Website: crate-barrel
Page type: billing-address
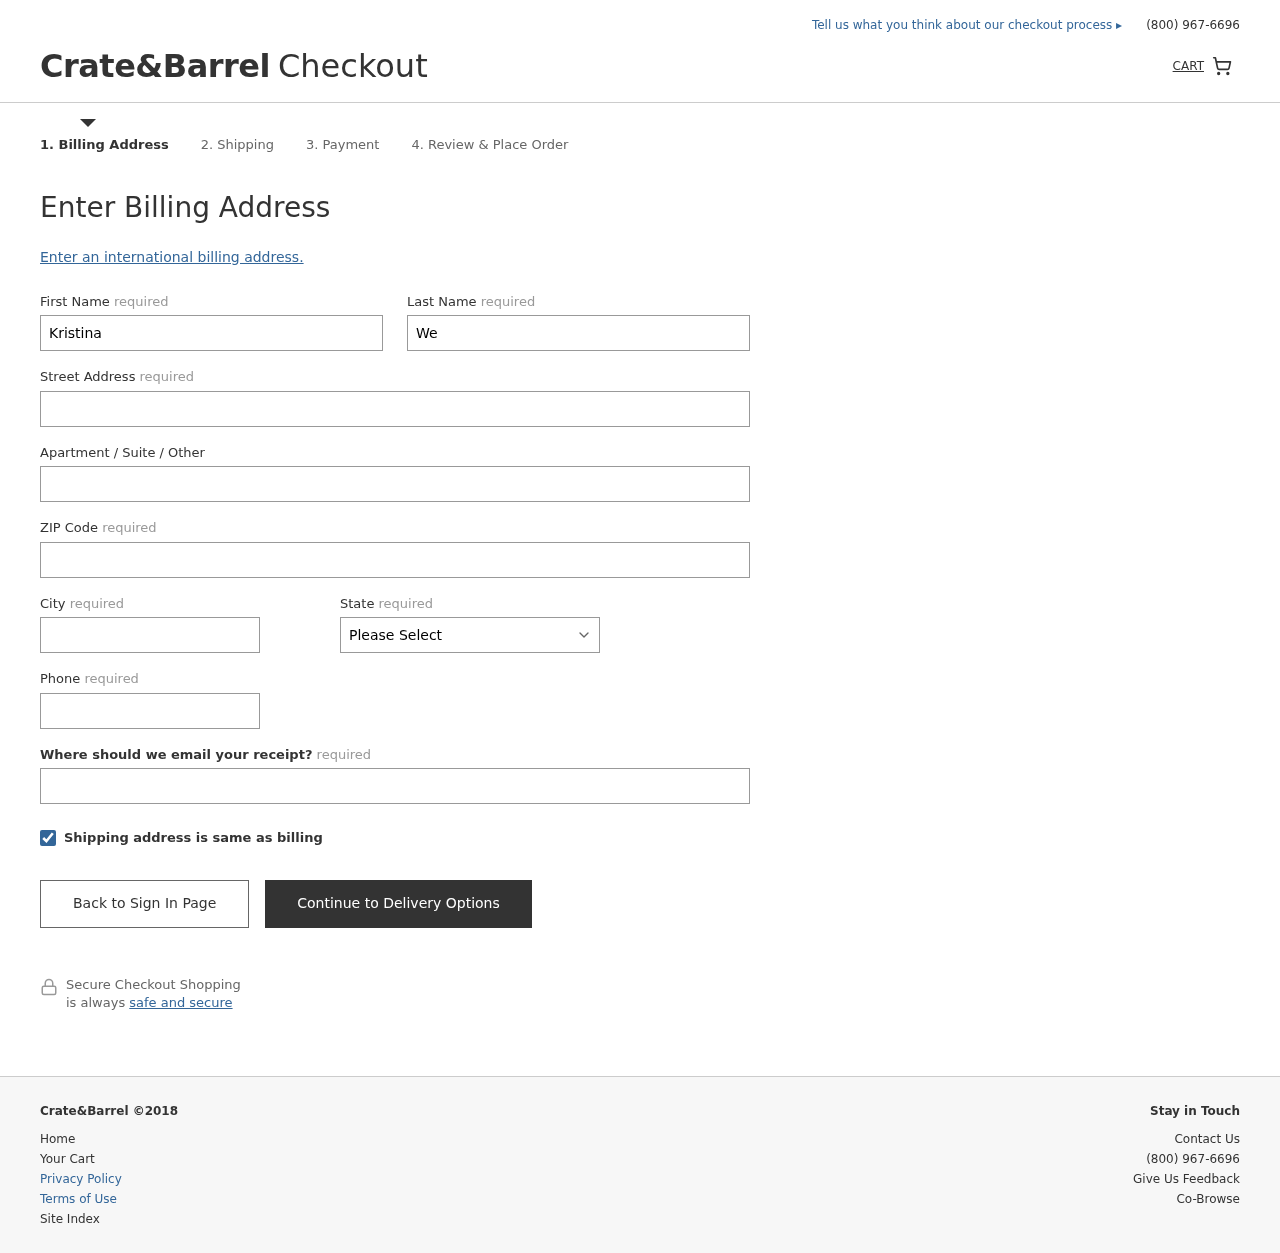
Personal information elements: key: PII_STATE
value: Idaho
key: PII_FIRSTNAME
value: Kristina
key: PII_LASTNAME
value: Welch
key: PII_STREET
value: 74862 Victoria Turnpike Suite 203
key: PII_POSTCODE
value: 90034
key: PII_CITY
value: New Sarah
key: PII_PHONE
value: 6714076163
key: PII_EMAIL
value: kwelch@gmail.com